Question: I am trying to unregister the 'GCM' when the user logout. I am using the following code to do it.
'''
public void logout(){
GoogleCloudMessaging gcm = GoogleCloudMessaging.getInstance(NewSettings.this);
try {
gcm.unregister();
} catch (IOException e) {
e.printStackTrace();
e.toString();
Toast.makeText(NewSettings.this,"Problem in logout, try again later!",Toast.LENGTH_LONG).show();
}
}
'''
This does not unregister the GCM as I am getting an exception in the 'logcat' which is like this
'''
07-14 10:54:20.718 26537-26537/com.artqueen.aahaan W/System.err: java.io.IOException: MAIN_THREAD
07-14 10:54:20.718 26537-26537/com.artqueen.aahaan W/System.err: at com.google.android.gms.gcm.GoogleCloudMessaging.unregister(Unknown Source)
07-14 10:54:20.718 26537-26537/com.artqueen.aahaan W/System.err: at com.artqueen.aahaan.Activities.NewSettings.logout(NewSettings.java:157)
07-14 10:54:20.718 26537-26537/com.artqueen.aahaan W/System.err: at com.artqueen.aahaan.Activities.NewSettings$7.onClick(NewSettings.java:120)
07-14 10:54:20.718 26537-26537/com.artqueen.aahaan W/System.err: at android.view.View.performClick(View.java:5254)
07-14 10:54:20.718 26537-26537/com.artqueen.aahaan W/System.err: at android.view.View$PerformClick.run(View.java:21173)
07-14 10:54:20.718 26537-26537/com.artqueen.aahaan W/System.err: at android.os.Handler.handleCallback(Handler.java:739)
07-14 10:54:20.718 26537-26537/com.artqueen.aahaan W/System.err: at android.os.Handler.dispatchMessage(Handler.java:95)
07-14 10:54:20.718 26537-26537/com.artqueen.aahaan W/System.err: at android.os.Looper.loop(Looper.java:145)
07-14 10:54:20.718 26537-26537/com.artqueen.aahaan W/System.err: at android.app.ActivityThread.main(ActivityThread.java:6837)
07-14 10:54:20.718 26537-26537/com.artqueen.aahaan W/System.err: at java.lang.reflect.Method.invoke(Native Method)
07-14 10:54:20.718 26537-26537/com.artqueen.aahaan W/System.err: at java.lang.reflect.Method.invoke(Method.java:372)
07-14 10:54:20.718 26537-26537/com.artqueen.aahaan W/System.err: at com.android.internal.os.ZygoteInit$MethodAndArgsCaller.run(ZygoteInit.java:1404)
07-14 10:54:20.718 26537-26537/com.artqueen.aahaan W/System.err: at com.android.internal.os.ZygoteInit.main(ZygoteInit.java:1199)
'''

So I also tried to use this
'''
public void logout(){
InstanceID instanceID = InstanceID.getInstance(NewSettings.this);
try {
instanceID.deleteInstanceID();
} catch (IOException e) {
e.printStackTrace();
e.toString();
Toast.makeText(NewSettings.this,"Problem in logout, try again later!",Toast.LENGTH_LONG).show();
}
'''
}
and I am still getting this in the 'logcat'
'''
07-14 11:02:03.228 31682-31682/com.artqueen.aahaan W/System.err: java.io.IOException: MAIN_THREAD
07-14 11:02:03.238 31682-31682/com.artqueen.aahaan W/System.err: at com.google.android.gms.iid.InstanceID.zzb(Unknown Source)
07-14 11:02:03.238 31682-31682/com.artqueen.aahaan W/System.err: at com.google.android.gms.iid.InstanceID.deleteInstanceID(Unknown Source)
07-14 11:02:03.238 31682-31682/com.artqueen.aahaan W/System.err: at com.artqueen.aahaan.Activities.NewSettings.logout(NewSettings.java:158)
07-14 11:02:03.238 31682-31682/com.artqueen.aahaan W/System.err: at com.artqueen.aahaan.Activities.NewSettings$7.onClick(NewSettings.java:121)
07-14 11:02:03.238 31682-31682/com.artqueen.aahaan W/System.err: at android.view.View.performClick(View.java:5254)
07-14 11:02:03.238 31682-31682/com.artqueen.aahaan W/System.err: at android.view.View$PerformClick.run(View.java:21173)
07-14 11:02:03.238 31682-31682/com.artqueen.aahaan W/System.err: at android.os.Handler.handleCallback(Handler.java:739)
07-14 11:02:03.238 31682-31682/com.artqueen.aahaan W/System.err: at android.os.Handler.dispatchMessage(Handler.java:95)
07-14 11:02:03.238 31682-31682/com.artqueen.aahaan W/System.err: at android.os.Looper.loop(Looper.java:145)
07-14 11:02:03.238 31682-31682/com.artqueen.aahaan W/System.err: at android.app.ActivityThread.main(ActivityThread.java:6837)
07-14 11:02:03.238 31682-31682/com.artqueen.aahaan W/System.err: at java.lang.reflect.Method.invoke(Native Method)
07-14 11:02:03.238 31682-31682/com.artqueen.aahaan W/System.err: at java.lang.reflect.Method.invoke(Method.java:372)
07-14 11:02:03.238 31682-31682/com.artqueen.aahaan W/System.err: at com.android.internal.os.ZygoteInit$MethodAndArgsCaller.run(ZygoteInit.java:1404)
07-14 11:02:03.238 31682-31682/com.artqueen.aahaan W/System.err: at com.android.internal.os.ZygoteInit.main(ZygoteInit.java:1199)
'''
Am I unregistering the 'GCM' in the proper way ? Please let me know how can I achieve it. Thanks in advance.
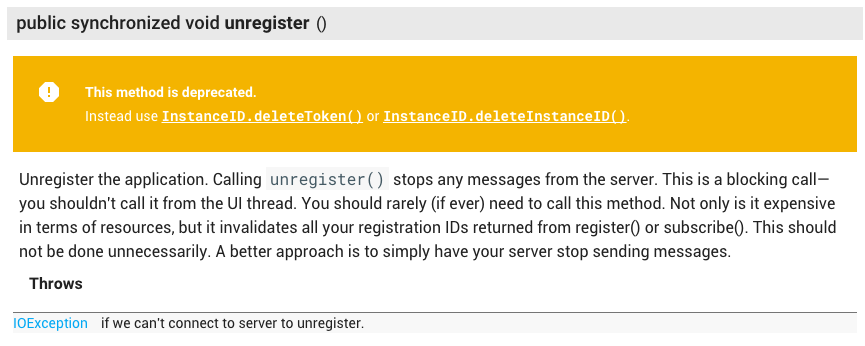
Answer: I needed to run it in a new thread. This fixed my problem.
Thanks @calvinfly.
'''
public void logout(){
instanceID = InstanceID.getInstance(NewSettings.this);
Thread thread = new Thread(new Runnable() {
@Override
public void run() {
try {
instanceID.deleteInstanceID();
} catch (Exception bug) {
bug.printStackTrace();
}
}
});
thread.start();
}
'''